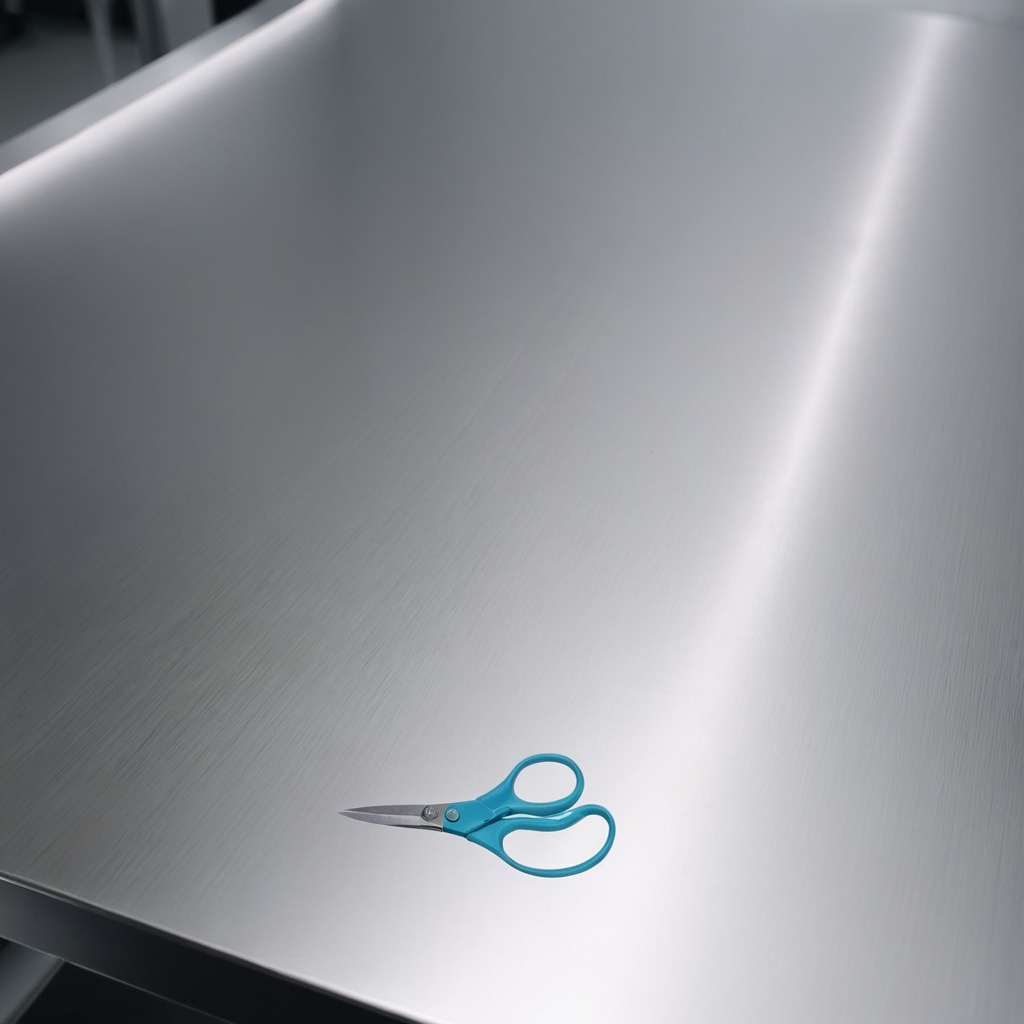
A scissor lying on a stainless steel table in a high-end prototyping lab